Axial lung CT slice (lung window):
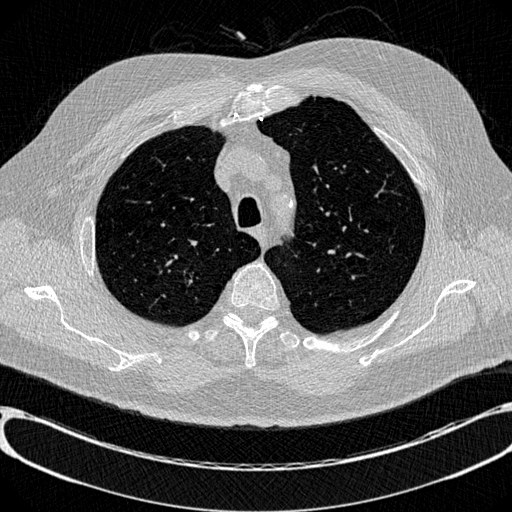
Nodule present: no